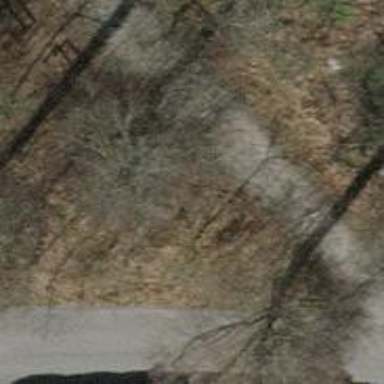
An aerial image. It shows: Path with surface of woodchips.